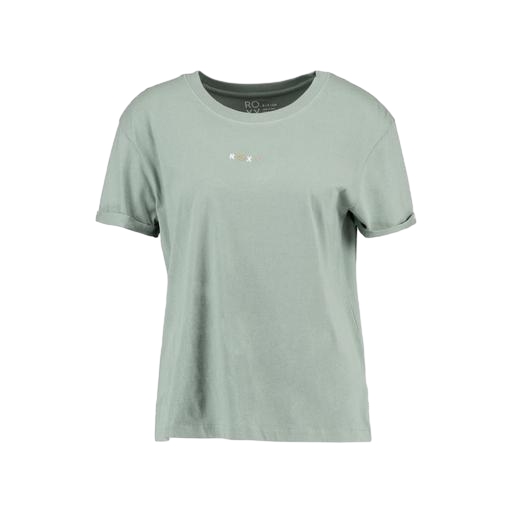
boxy fit t-shirt, green women's t-shirt, blue t-shirt only macy, white background